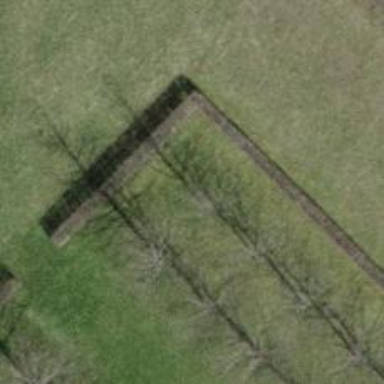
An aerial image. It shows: Row of trees in natural setting.